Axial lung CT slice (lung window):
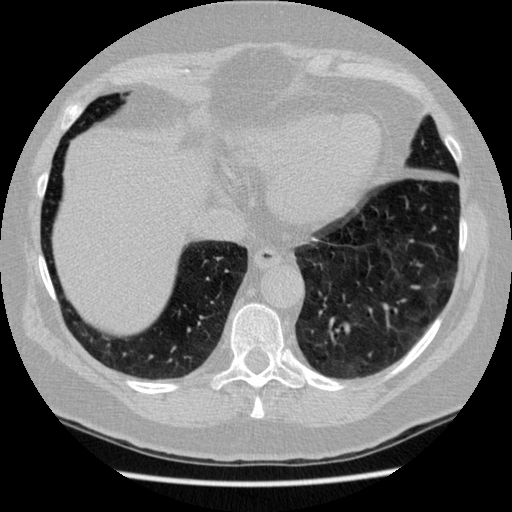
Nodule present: no